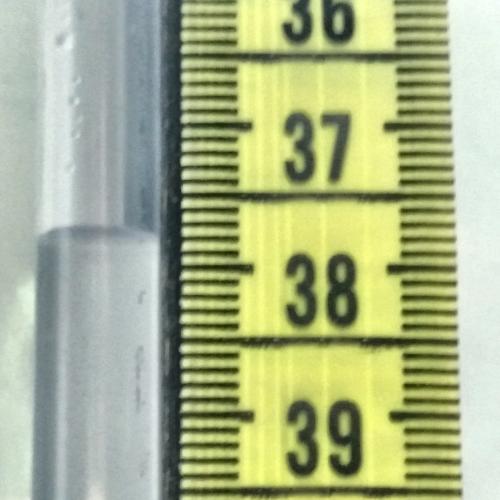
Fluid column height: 37.7 cm